【题型】选择题　【知识点】函数　【难度】easy
变式1-4. 设$a$是实数，则函数$f(x)=1+\dfrac{\sin ax}{a}$的图象可能是（\quad）

\noindent
A. \quad

\noindent

B. \quad

\noindent
C. \quad

\noindent
D. \quad

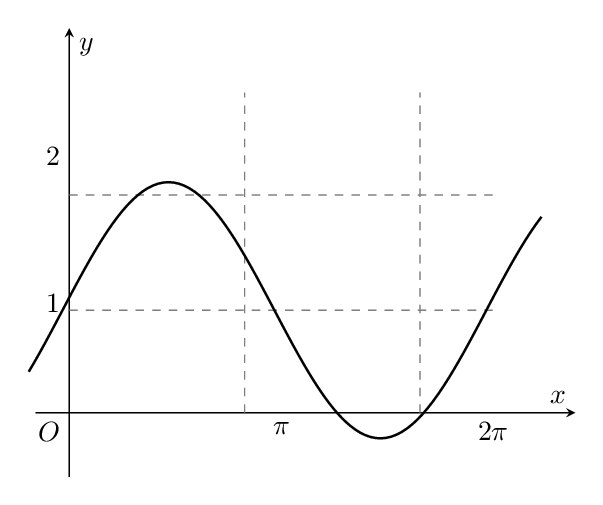
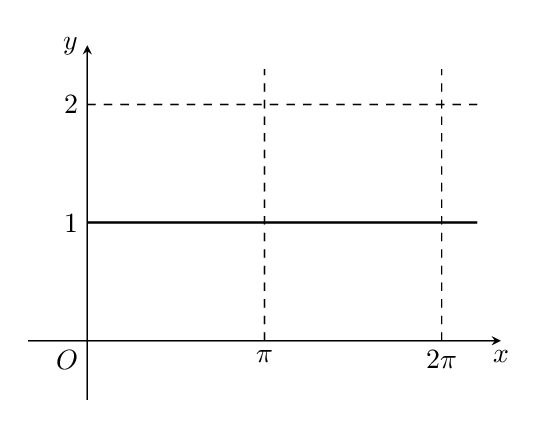
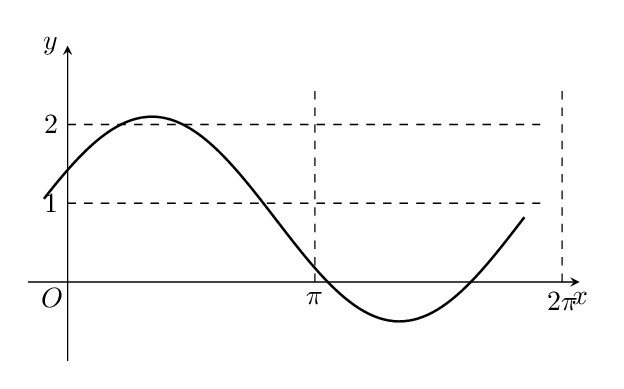
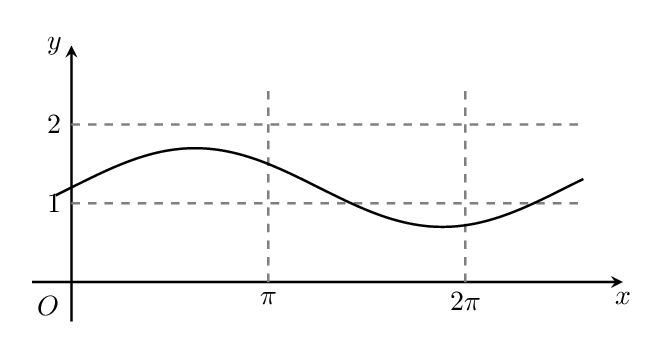
【解答】
\noindent
\textbf{【答案】A}
\noindent
\textbf{【分析】}$f(x)=1+\dfrac{1}{a}\sin ax$，再利用正弦型函数的最值再结合其最小正周期的公式逐项分析即可.
\noindent
\textbf{【详解】}$f(x)=1+\dfrac{\sin ax}{a}=1+\dfrac{1}{a}\sin ax$，显然$a\neq 0$，
\noindent
对A，由图知$f(x)_{\max}>2$，根据$-1\leq \sin ax\leq 1$，则$1+\dfrac{1}{|a|}>2$，则$\dfrac{1}{|a|}>1$，则$0<|a|<1$，
\noindent
则其最小正周期$T=\dfrac{2\pi}{|a|}>2\pi$，其最小值应为$1-\dfrac{1}{|a|}<0$，则A中图象满足题意；
\noindent
对B，显然因为$\dfrac{\sin ax}{a}$不恒为0，则B错误；
\noindent
对C，由图知$f(x)_{\max}>2$，根据A可知$T>2\pi$，但图中其最小正周期小于$2\pi$，故矛盾，故C错误；
\noindent
对D，由图知$f(x)_{\max}\in(1,2)$，则$1+\dfrac{1}{|a|}\in(1,2)$，则$\dfrac{1}{|a|}\in(0,1)$，
\noindent
则其最小正周期$T=\dfrac{2\pi}{|a|}<2\pi$，但由图易知其最小正周期大于$2\pi$，故矛盾，则D错误；
\noindent
故选：A.